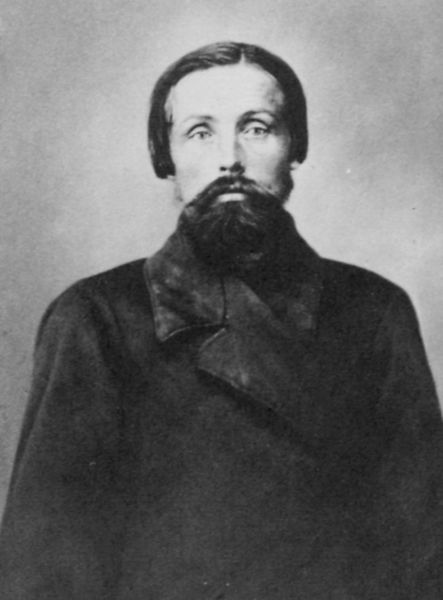
Titel: Porträt
Künstler: Russischer Photograph
Standort: London
Institution: Royal Anthropological Institute
Schlagwörter: mann, umhang, weiß, degas, frau, frisur, grau, haar, hintergrund, licht, mund, nase, ohr, profil, schwarz, stirn, blick, schal, bart, jacke, jung, schnurrbart, arm, augen, bärtig, kleidung, kragen, mensch, silber, stehen, vollbart, ärmel, bild, bildnis, portrait, porträt, auge, gewand, haare, halbfigur, mantel, brustbild, frontal, ohren, scheitel, russland, eben, falte, weiblich, monet, ernst, streng, barbe, homme, manteau, starr, manet, morisot, oberkörper, revers, jacket, geschlossen, lider, hoch, foto, fotografie, photographie, violet, schwarz weiss, noir, portait, staunen, fleck, photo, flecken, scheite, gekämmt, selbstportrait, androgyn, männlich, portät, zugeknöpft, fleckig, speer, russe, oberlippenbart, gesichtszüge, manteö, grautöne, fotographie, fot, schinkel, russisch, photografie, riedl, gepflegt, harre, daguerrotypie, aura, jeune, rasputin, lid, nadar, falsch, col, noir et blanc, pomade, intersexuell, morris, nadarfoto, kosak, phlegmatisch, kosake, androgynie, regard, cuir, frontalaufnahme, le duc, vielle, raie, maner, 19. jahrhundert, bromid, offrn, capote, grubicy, cuire, weiblic, person mensch